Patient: sex M, age 32
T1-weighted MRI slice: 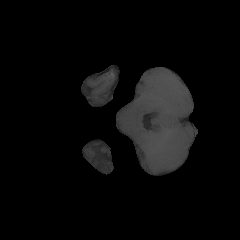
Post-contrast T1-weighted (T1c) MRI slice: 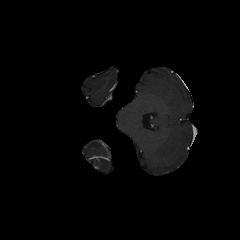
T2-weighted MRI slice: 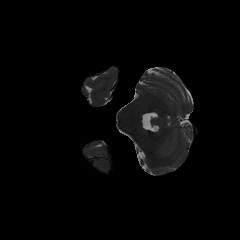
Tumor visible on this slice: no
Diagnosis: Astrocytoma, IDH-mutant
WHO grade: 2